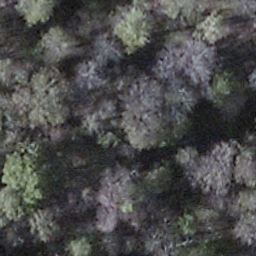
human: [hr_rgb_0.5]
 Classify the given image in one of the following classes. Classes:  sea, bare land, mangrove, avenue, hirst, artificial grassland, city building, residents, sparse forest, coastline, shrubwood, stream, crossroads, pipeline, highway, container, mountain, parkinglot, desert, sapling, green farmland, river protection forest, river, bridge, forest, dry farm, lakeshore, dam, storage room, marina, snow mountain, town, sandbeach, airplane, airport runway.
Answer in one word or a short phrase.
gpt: shrubwood